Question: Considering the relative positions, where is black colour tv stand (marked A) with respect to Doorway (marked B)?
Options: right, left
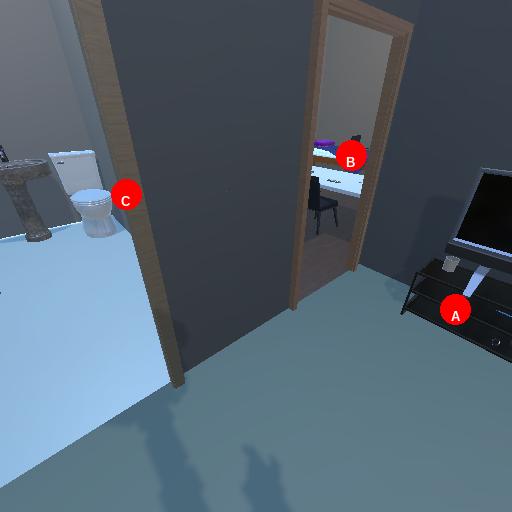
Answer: right